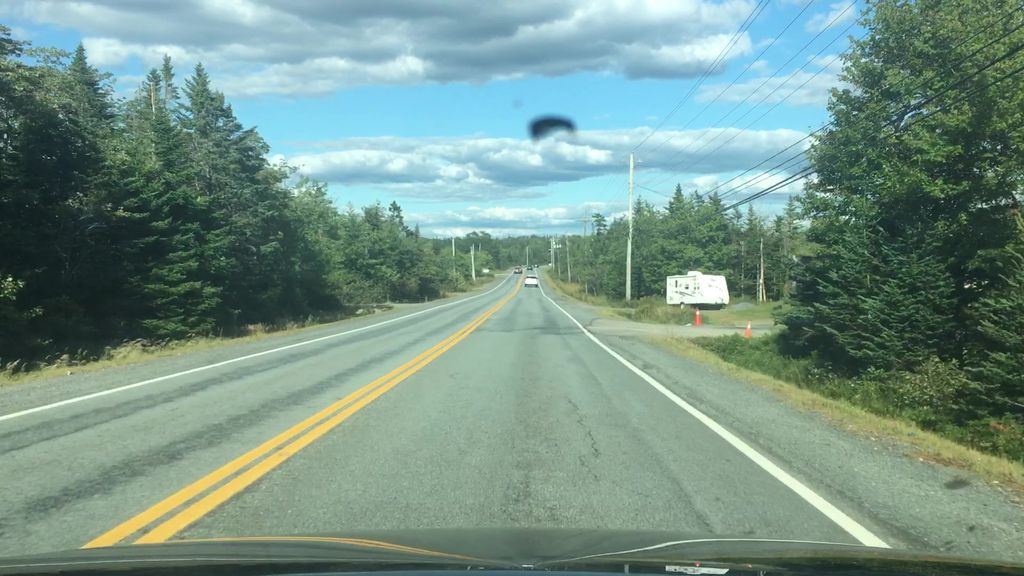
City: halifax